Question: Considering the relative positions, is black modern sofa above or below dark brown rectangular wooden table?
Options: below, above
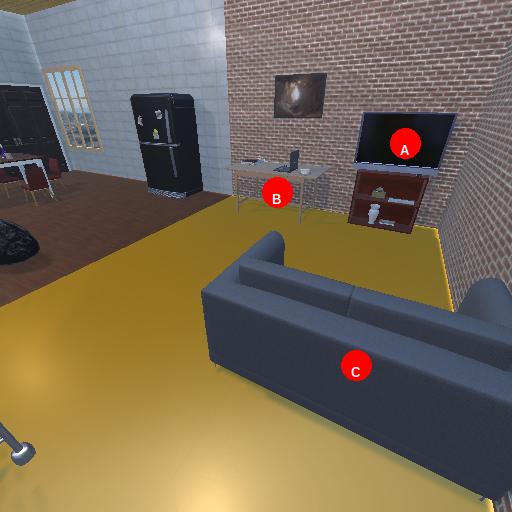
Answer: below